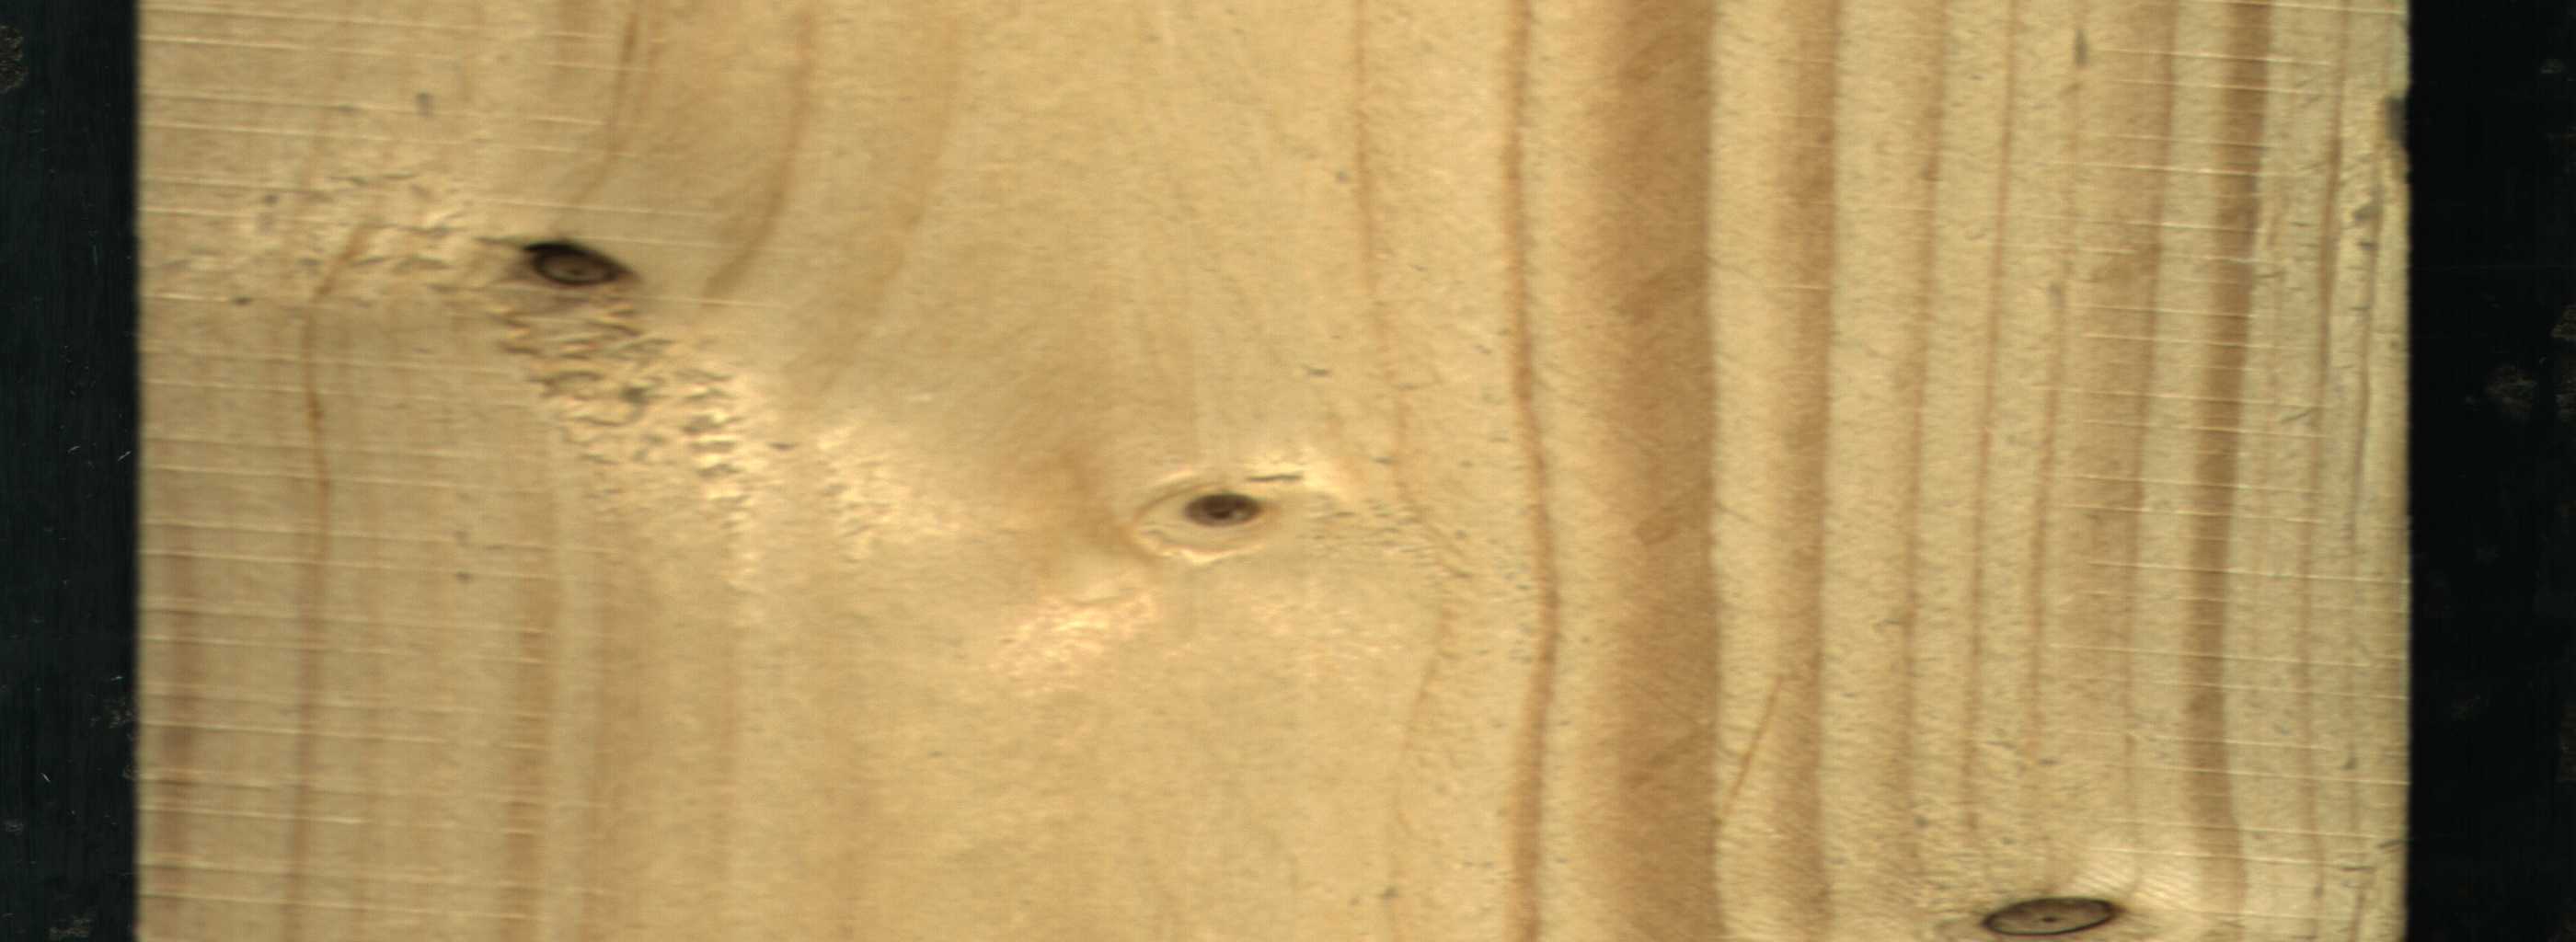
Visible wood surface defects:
Dead_Knot
Dead_Knot
Live_Knot